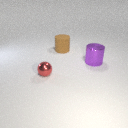
small red metal sphere to the left of large purple metal cylinder